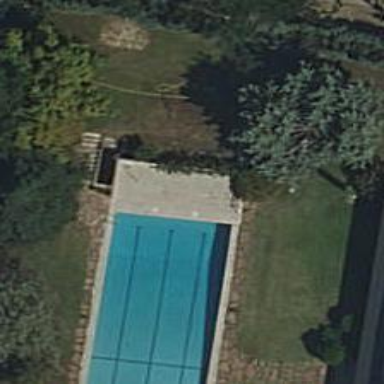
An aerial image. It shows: Swimming pool located in leisure land.